Field crop: tomato
Growth stage: 1
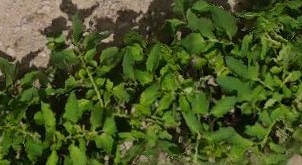
Species: tomato